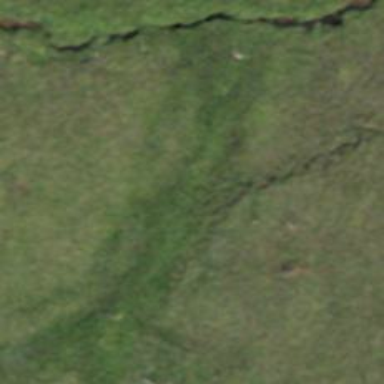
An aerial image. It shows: Ditch in the surroundings.